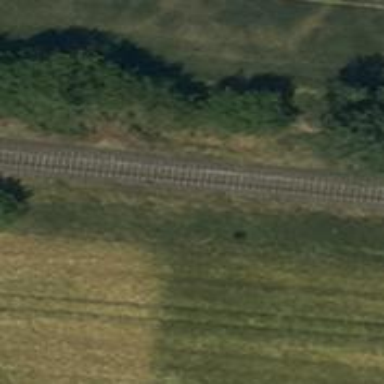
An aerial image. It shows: Light railway signal with light crossing form.